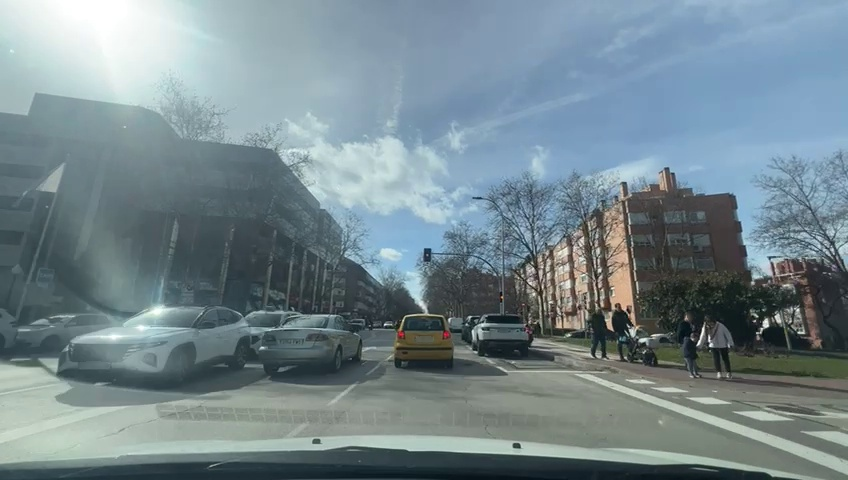
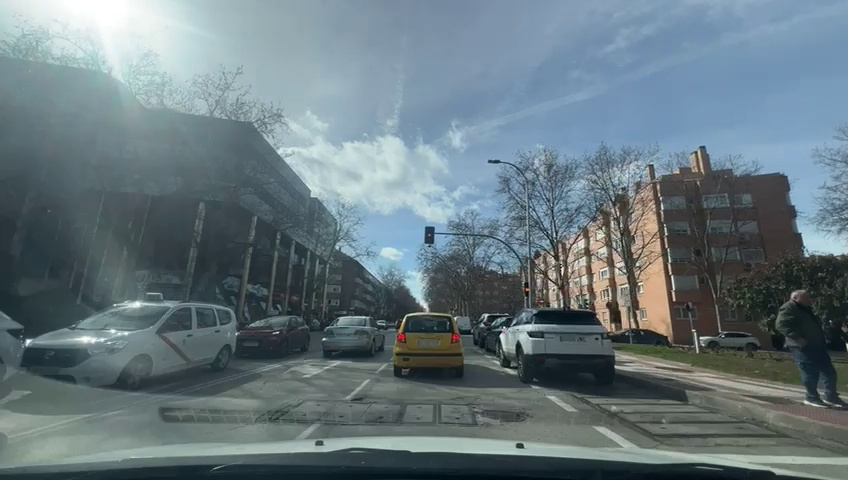
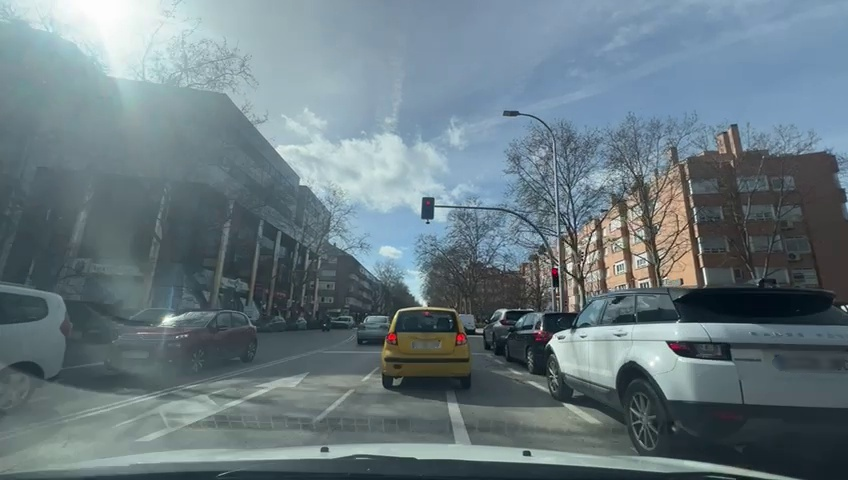
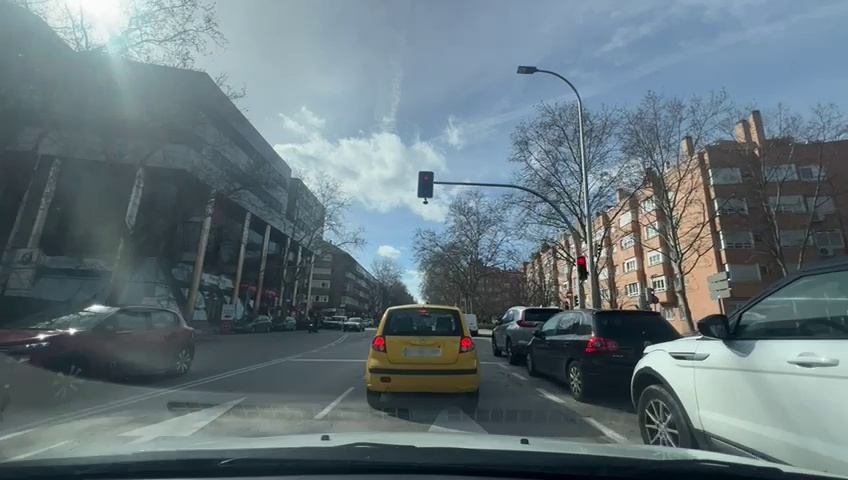
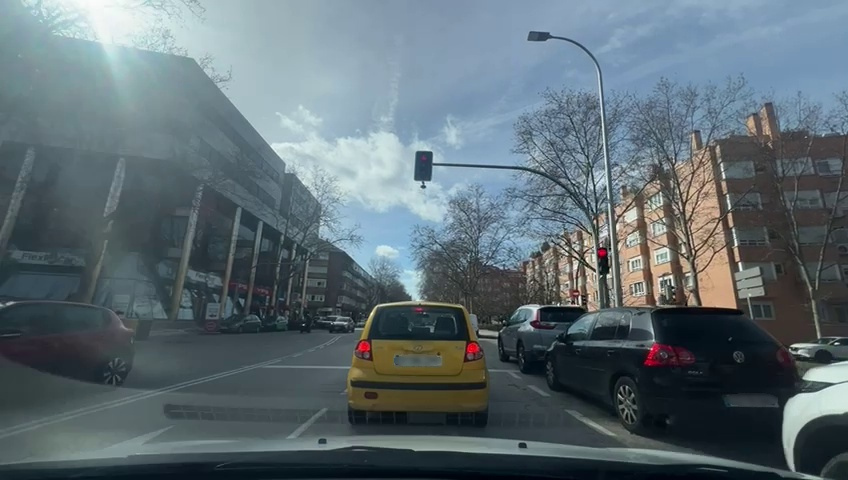
Situation: Traffic light
Question: Is the ego vehicle positioned in a dedicated left-turn lane before the traffic light?
Answer: No
Reasoning: no turen

Situation: Traffic light
Question: Are multiple traffic lights regulating the ego direction of travel displaying different colors simultaneously?
Answer: No
Reasoning: there are no multiple traffic lights